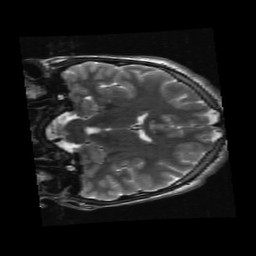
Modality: T2w
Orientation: coronal
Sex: male
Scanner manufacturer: ge
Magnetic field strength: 3 T
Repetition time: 5 s
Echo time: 0.1007 s